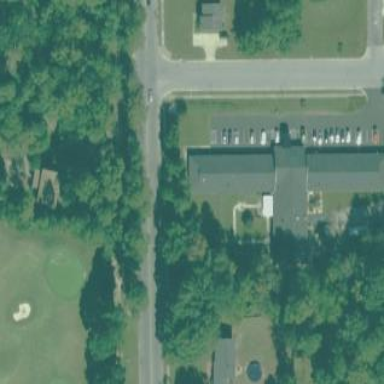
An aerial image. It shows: Commercial building.